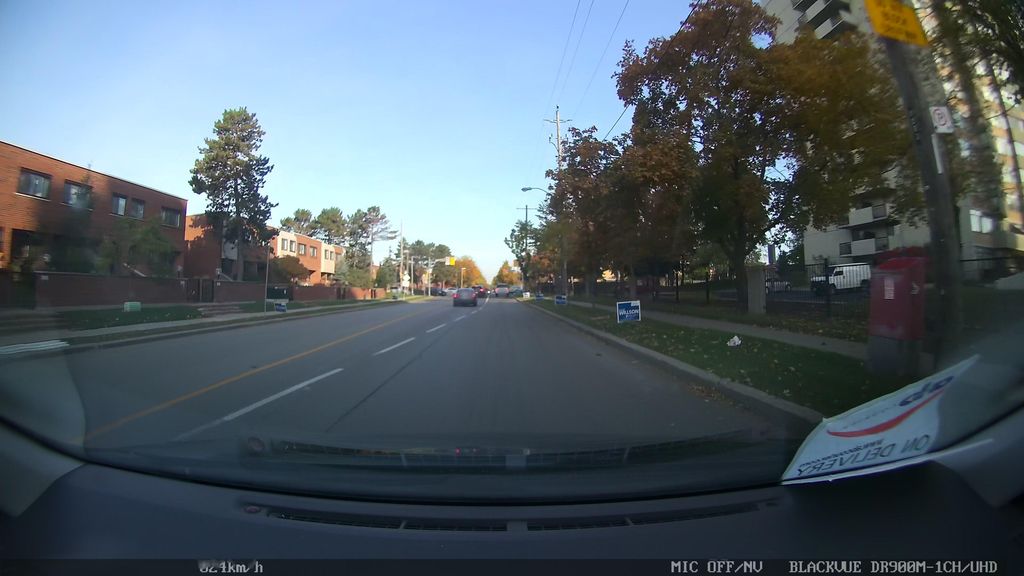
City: toronto